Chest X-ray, AP view. Patient: 73 years old, sex M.
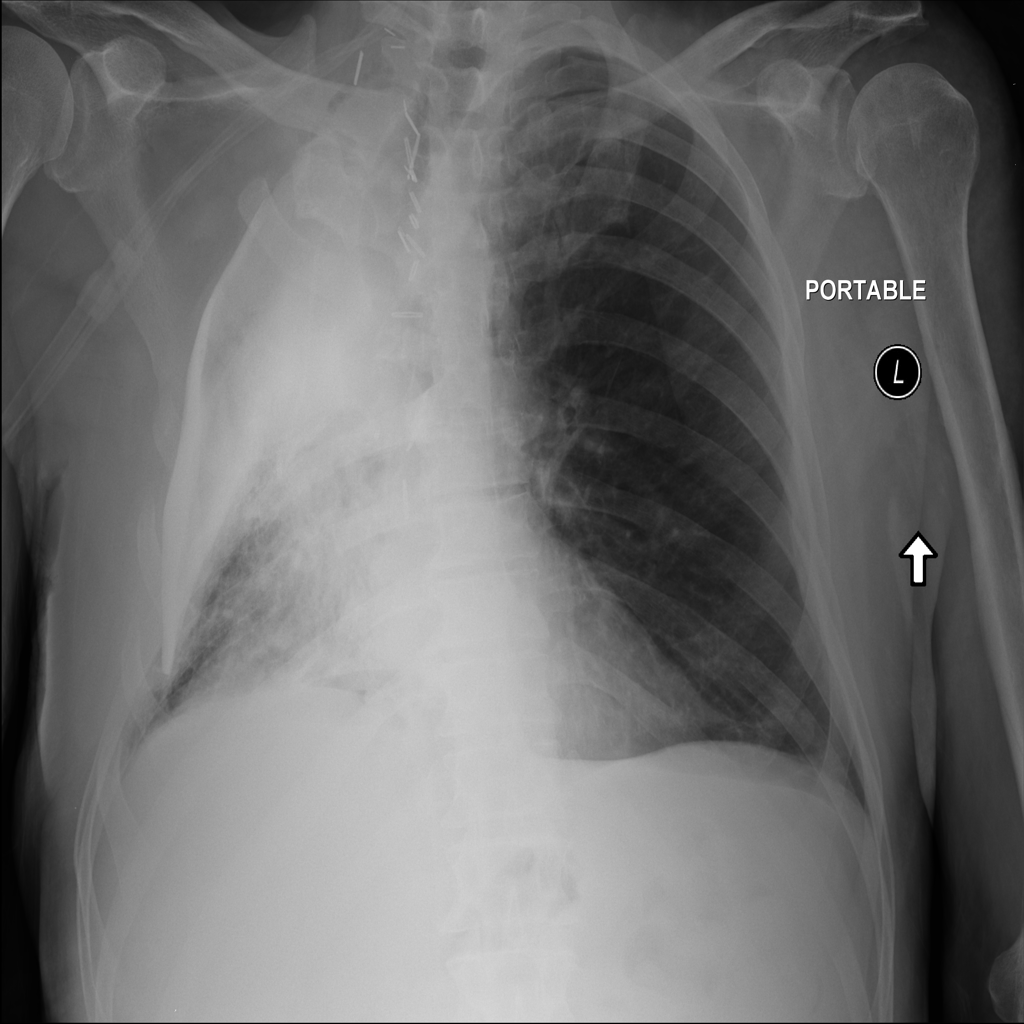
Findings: No Finding